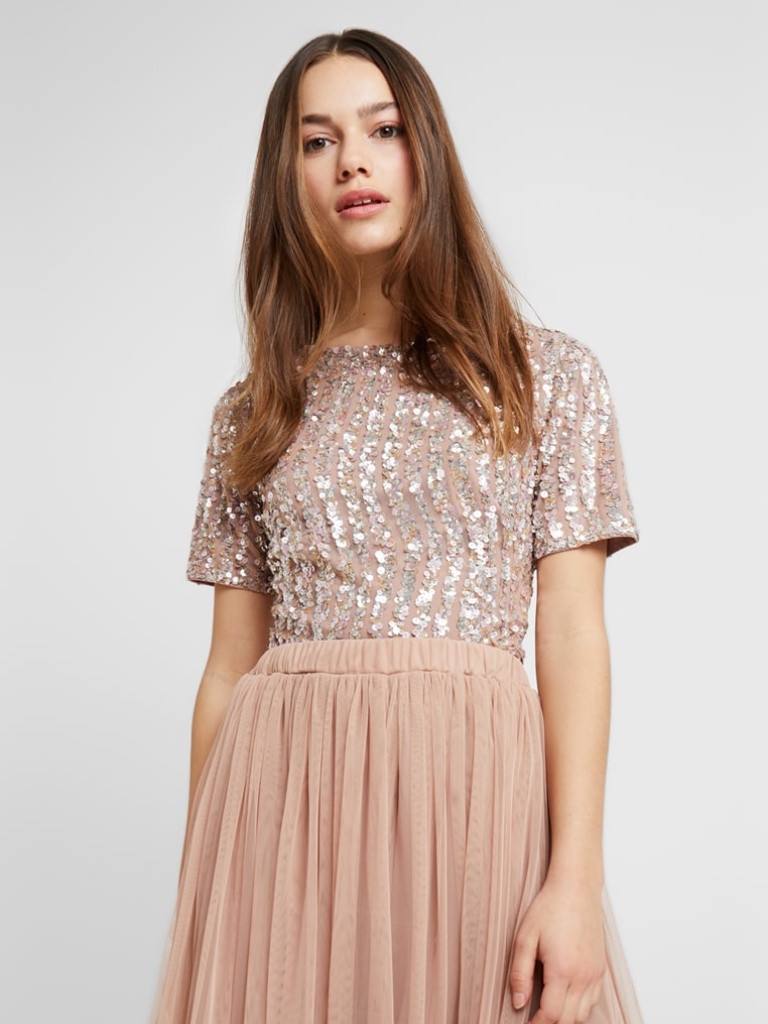
sequin tight short sleeve cropped length Fully Tucked in crew blouse